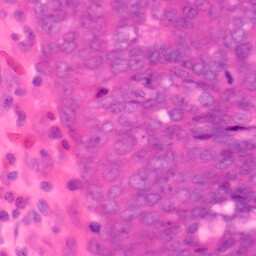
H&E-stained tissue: Colon